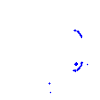
Particle: proton